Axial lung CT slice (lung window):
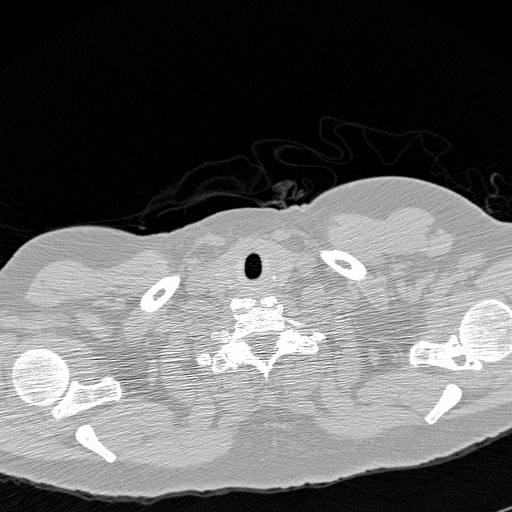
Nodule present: no